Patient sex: M
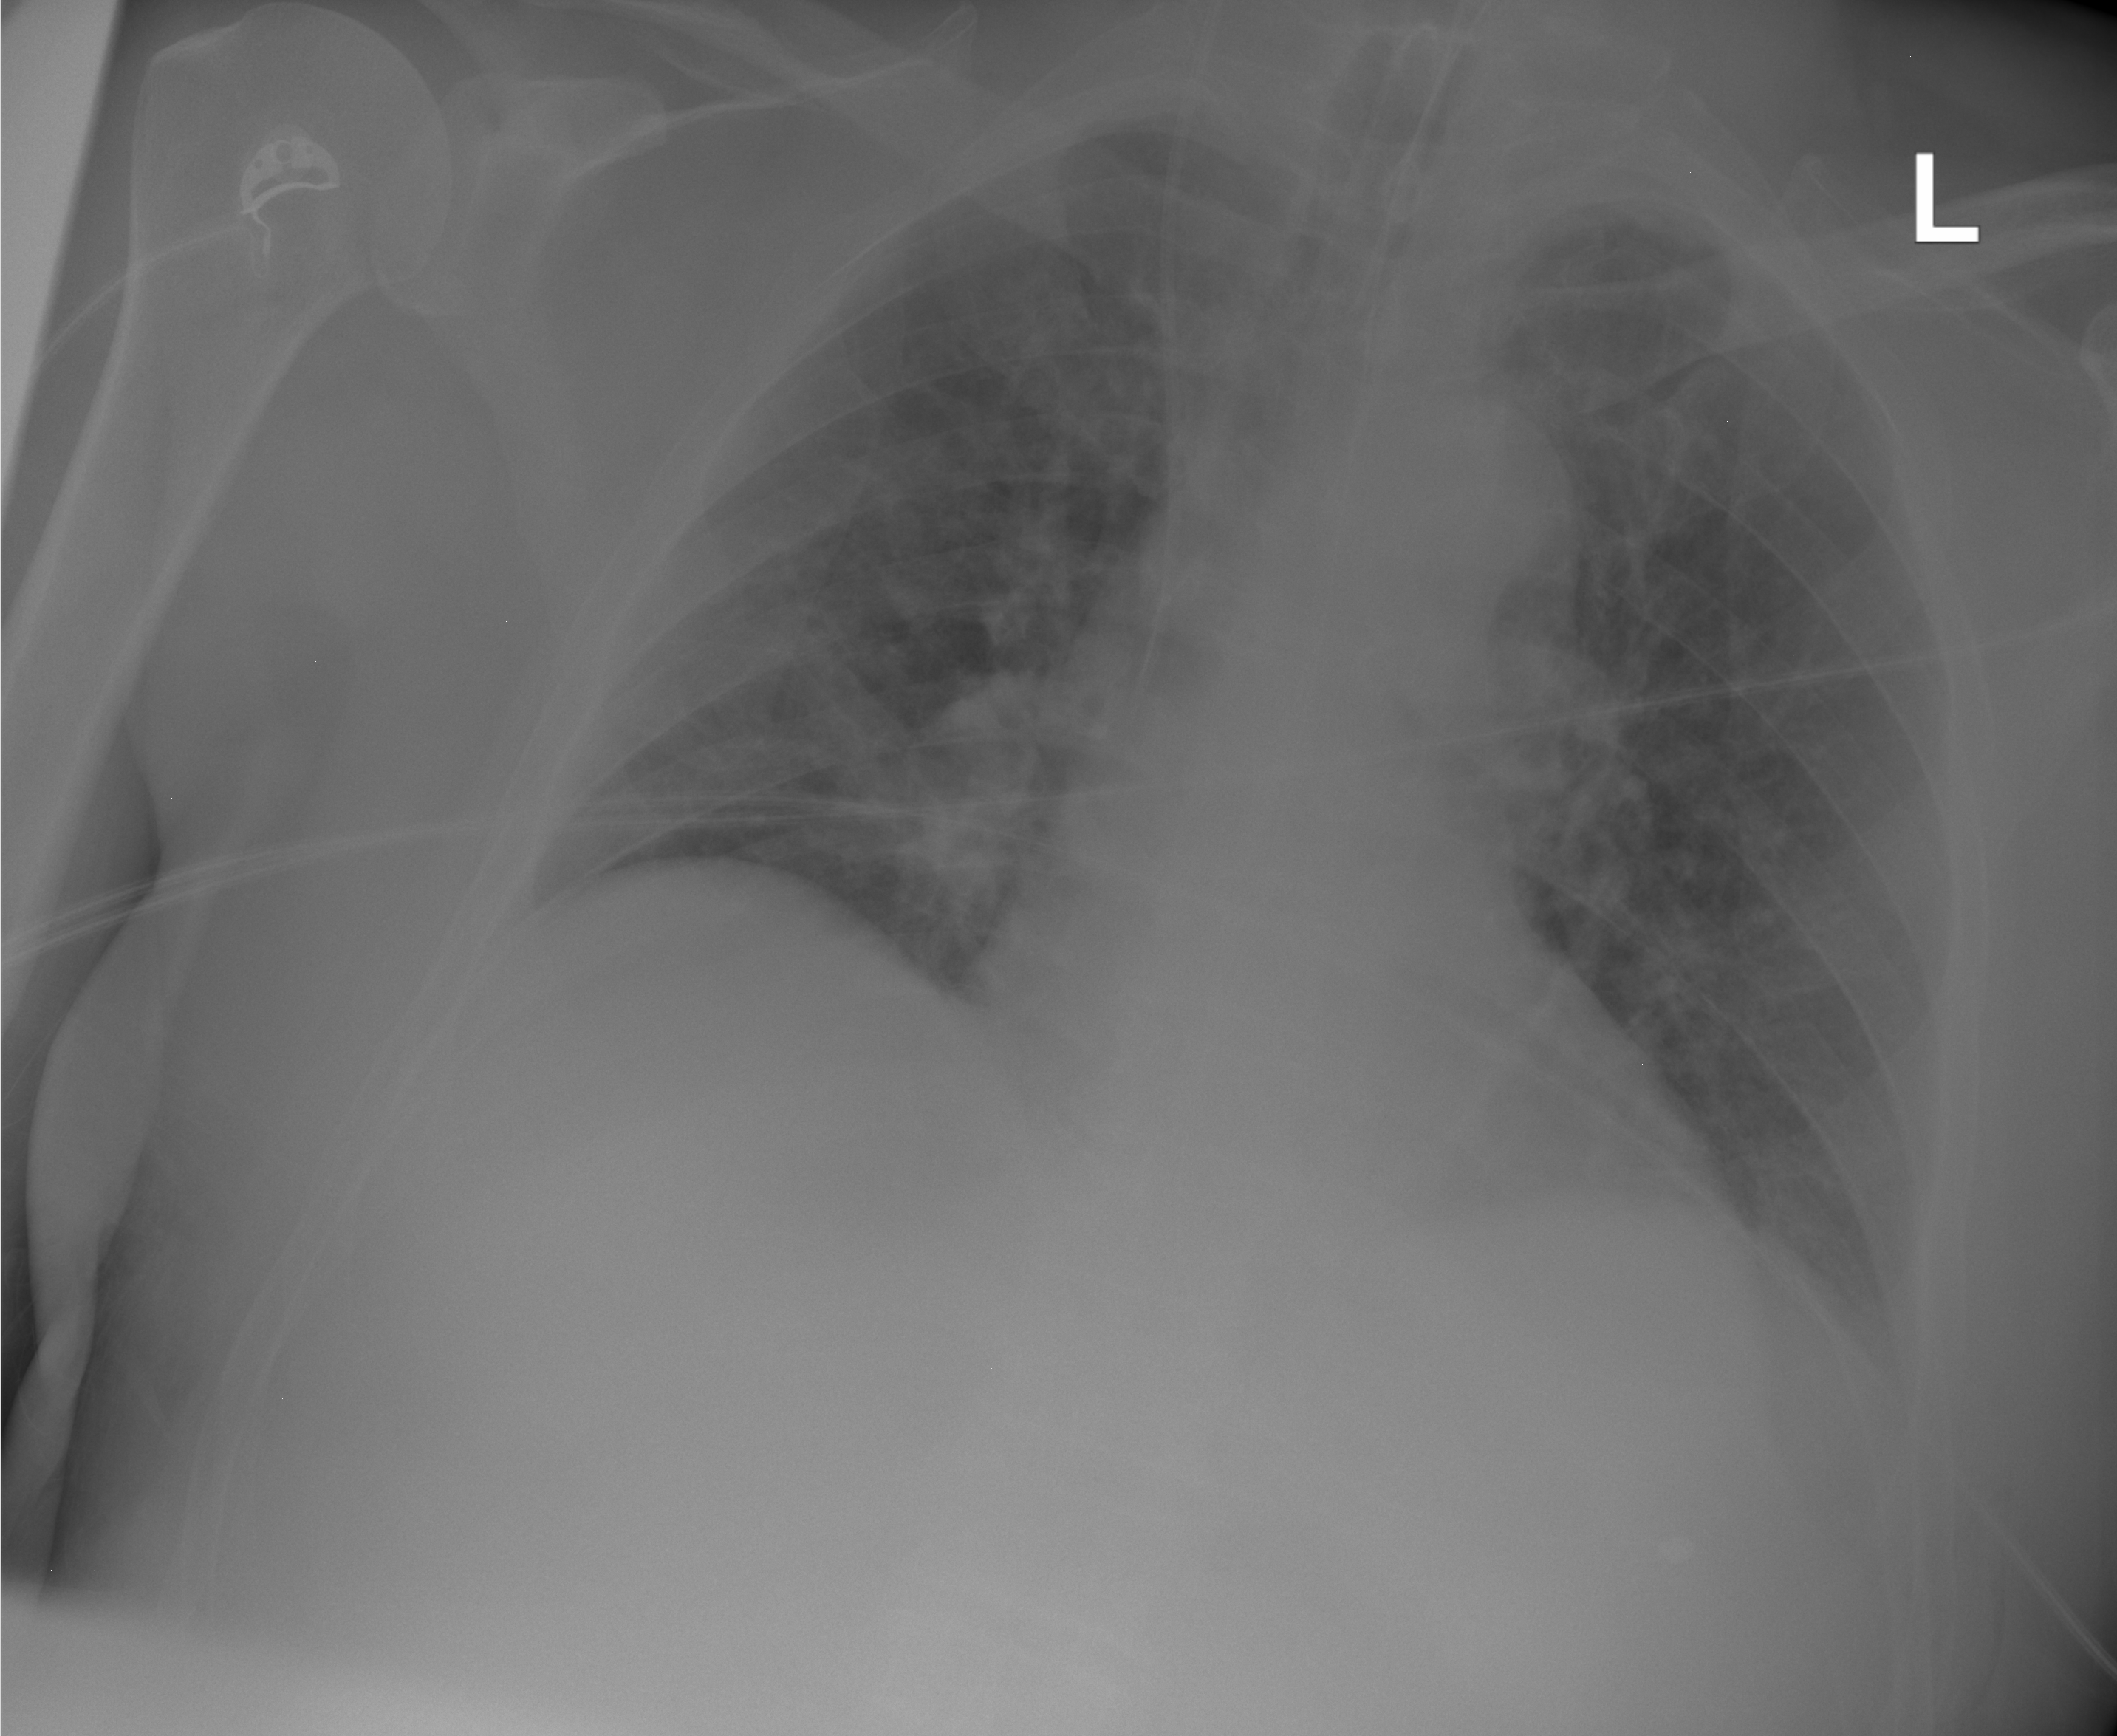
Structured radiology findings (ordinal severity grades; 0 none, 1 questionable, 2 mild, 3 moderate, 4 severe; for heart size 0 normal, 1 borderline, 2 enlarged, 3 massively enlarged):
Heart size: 1
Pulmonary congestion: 1
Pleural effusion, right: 0
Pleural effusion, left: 0
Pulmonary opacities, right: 1
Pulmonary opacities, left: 0
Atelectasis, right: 0
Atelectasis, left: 0